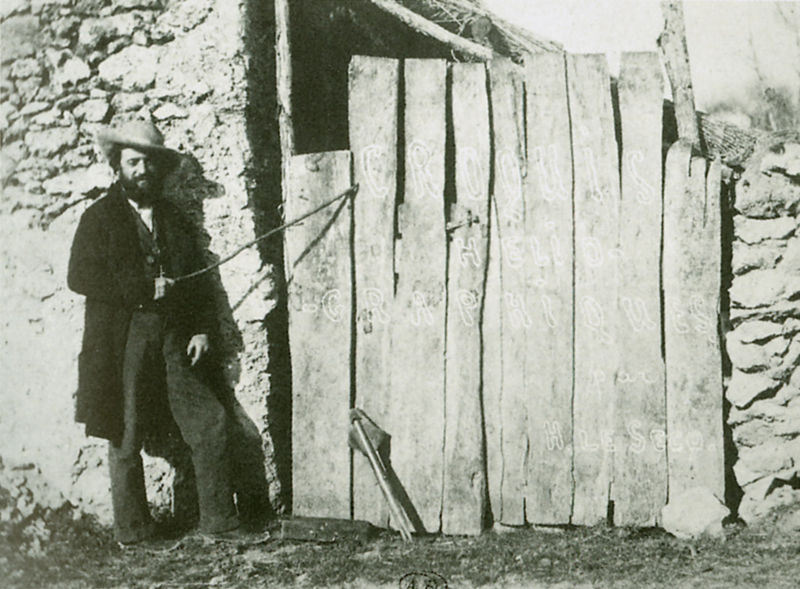
Titel: Autoportrait, projet de frontispiece pour un album de croquis héliographiques
Künstler: Henri Le Secq
Institution: Paris, Bibliothèque des Arts décoratifs
Schlagwörter: mann, schatten, weiß, holz, hut, nase, schwarz, gras, haus, wiese, zaun, rock, bart, hose, wand, stein, steine, hände, land, mantel, pose, stock, lächeln, schrift, stab, mauer, steil, latten, holzzaun, frack, bretter, kontrapost, zeigen, tor, foto, fotografie, stolz, brett, schwarz-weiß, stand, posieren, zeigestock, fotographie, steinhaus, bretterzaun, verschlag, holzbretter, natursteinmauer, holttor, bruchbude, holzmauer